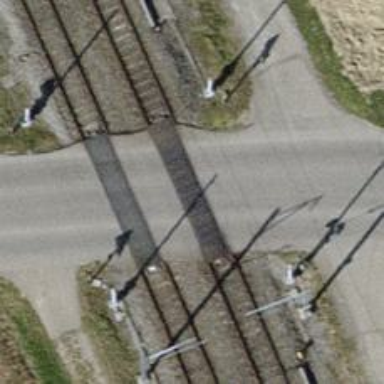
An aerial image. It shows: Level crossing with double half barrier.